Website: macys
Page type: billing-address
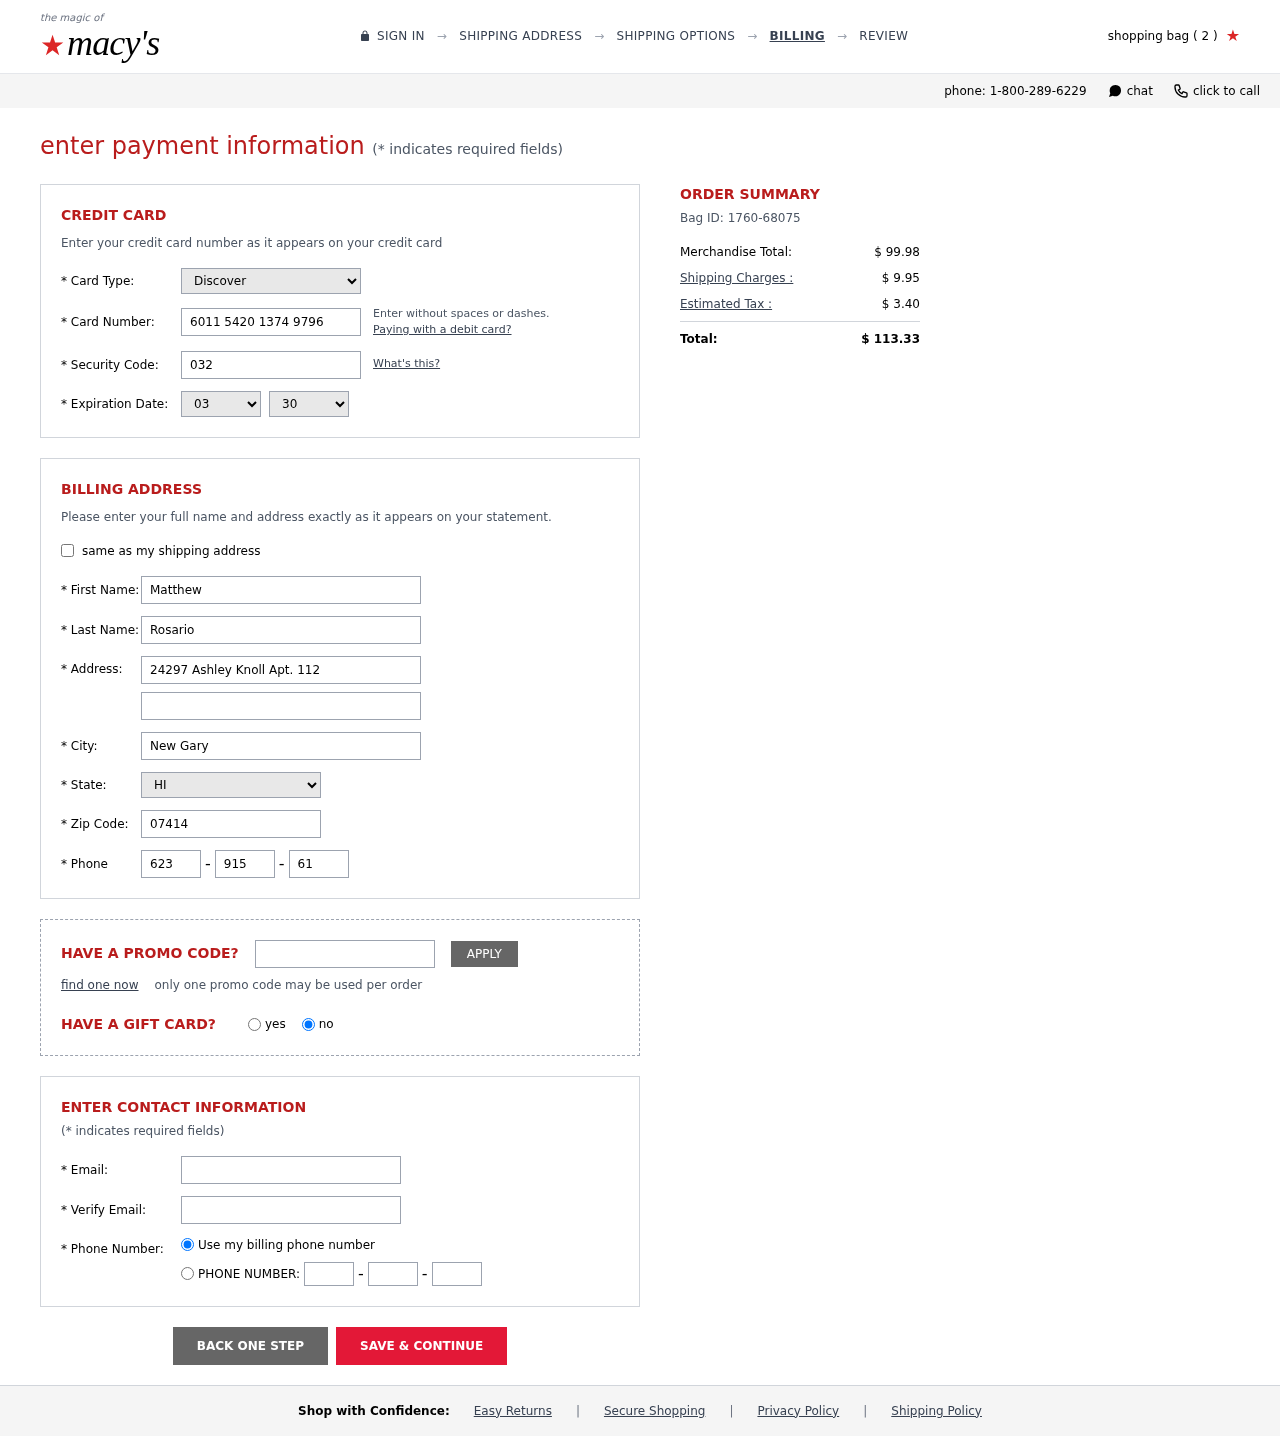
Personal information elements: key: PII_CARD_CVV
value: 032
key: PII_CARD_EXPIRY_MONTH
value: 03
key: PII_CARD_EXPIRY_YEAR
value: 30
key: PII_CARD_NUMBER
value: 6011 5420 1374 9796
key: PII_CARD_TYPE
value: Discover
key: PII_CITY
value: New Gary
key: PII_EMAIL
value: matthewrosario@yahoo.com
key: PII_FIRSTNAME
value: Matthew
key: PII_LASTNAME
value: Rosario
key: PII_PHONE_AREA
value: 623
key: PII_PHONE_PREFIX
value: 915
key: PII_PHONE_SUFFIX
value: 6178
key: PII_POSTCODE
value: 07414
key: PII_STATE_ABBR
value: HI
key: PII_STREET
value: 24297 Ashley Knoll Apt. 112
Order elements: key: ORDER_NUM_ITEMS
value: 2
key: ORDER_ID
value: Bag ID: 1760-68075
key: ORDER_SUBTOTAL
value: $ 99.98
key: ORDER_SHIPPING_COST
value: $ 9.95
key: ORDER_TAX
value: $ 3.40
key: ORDER_TOTAL
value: $ 113.33